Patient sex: M
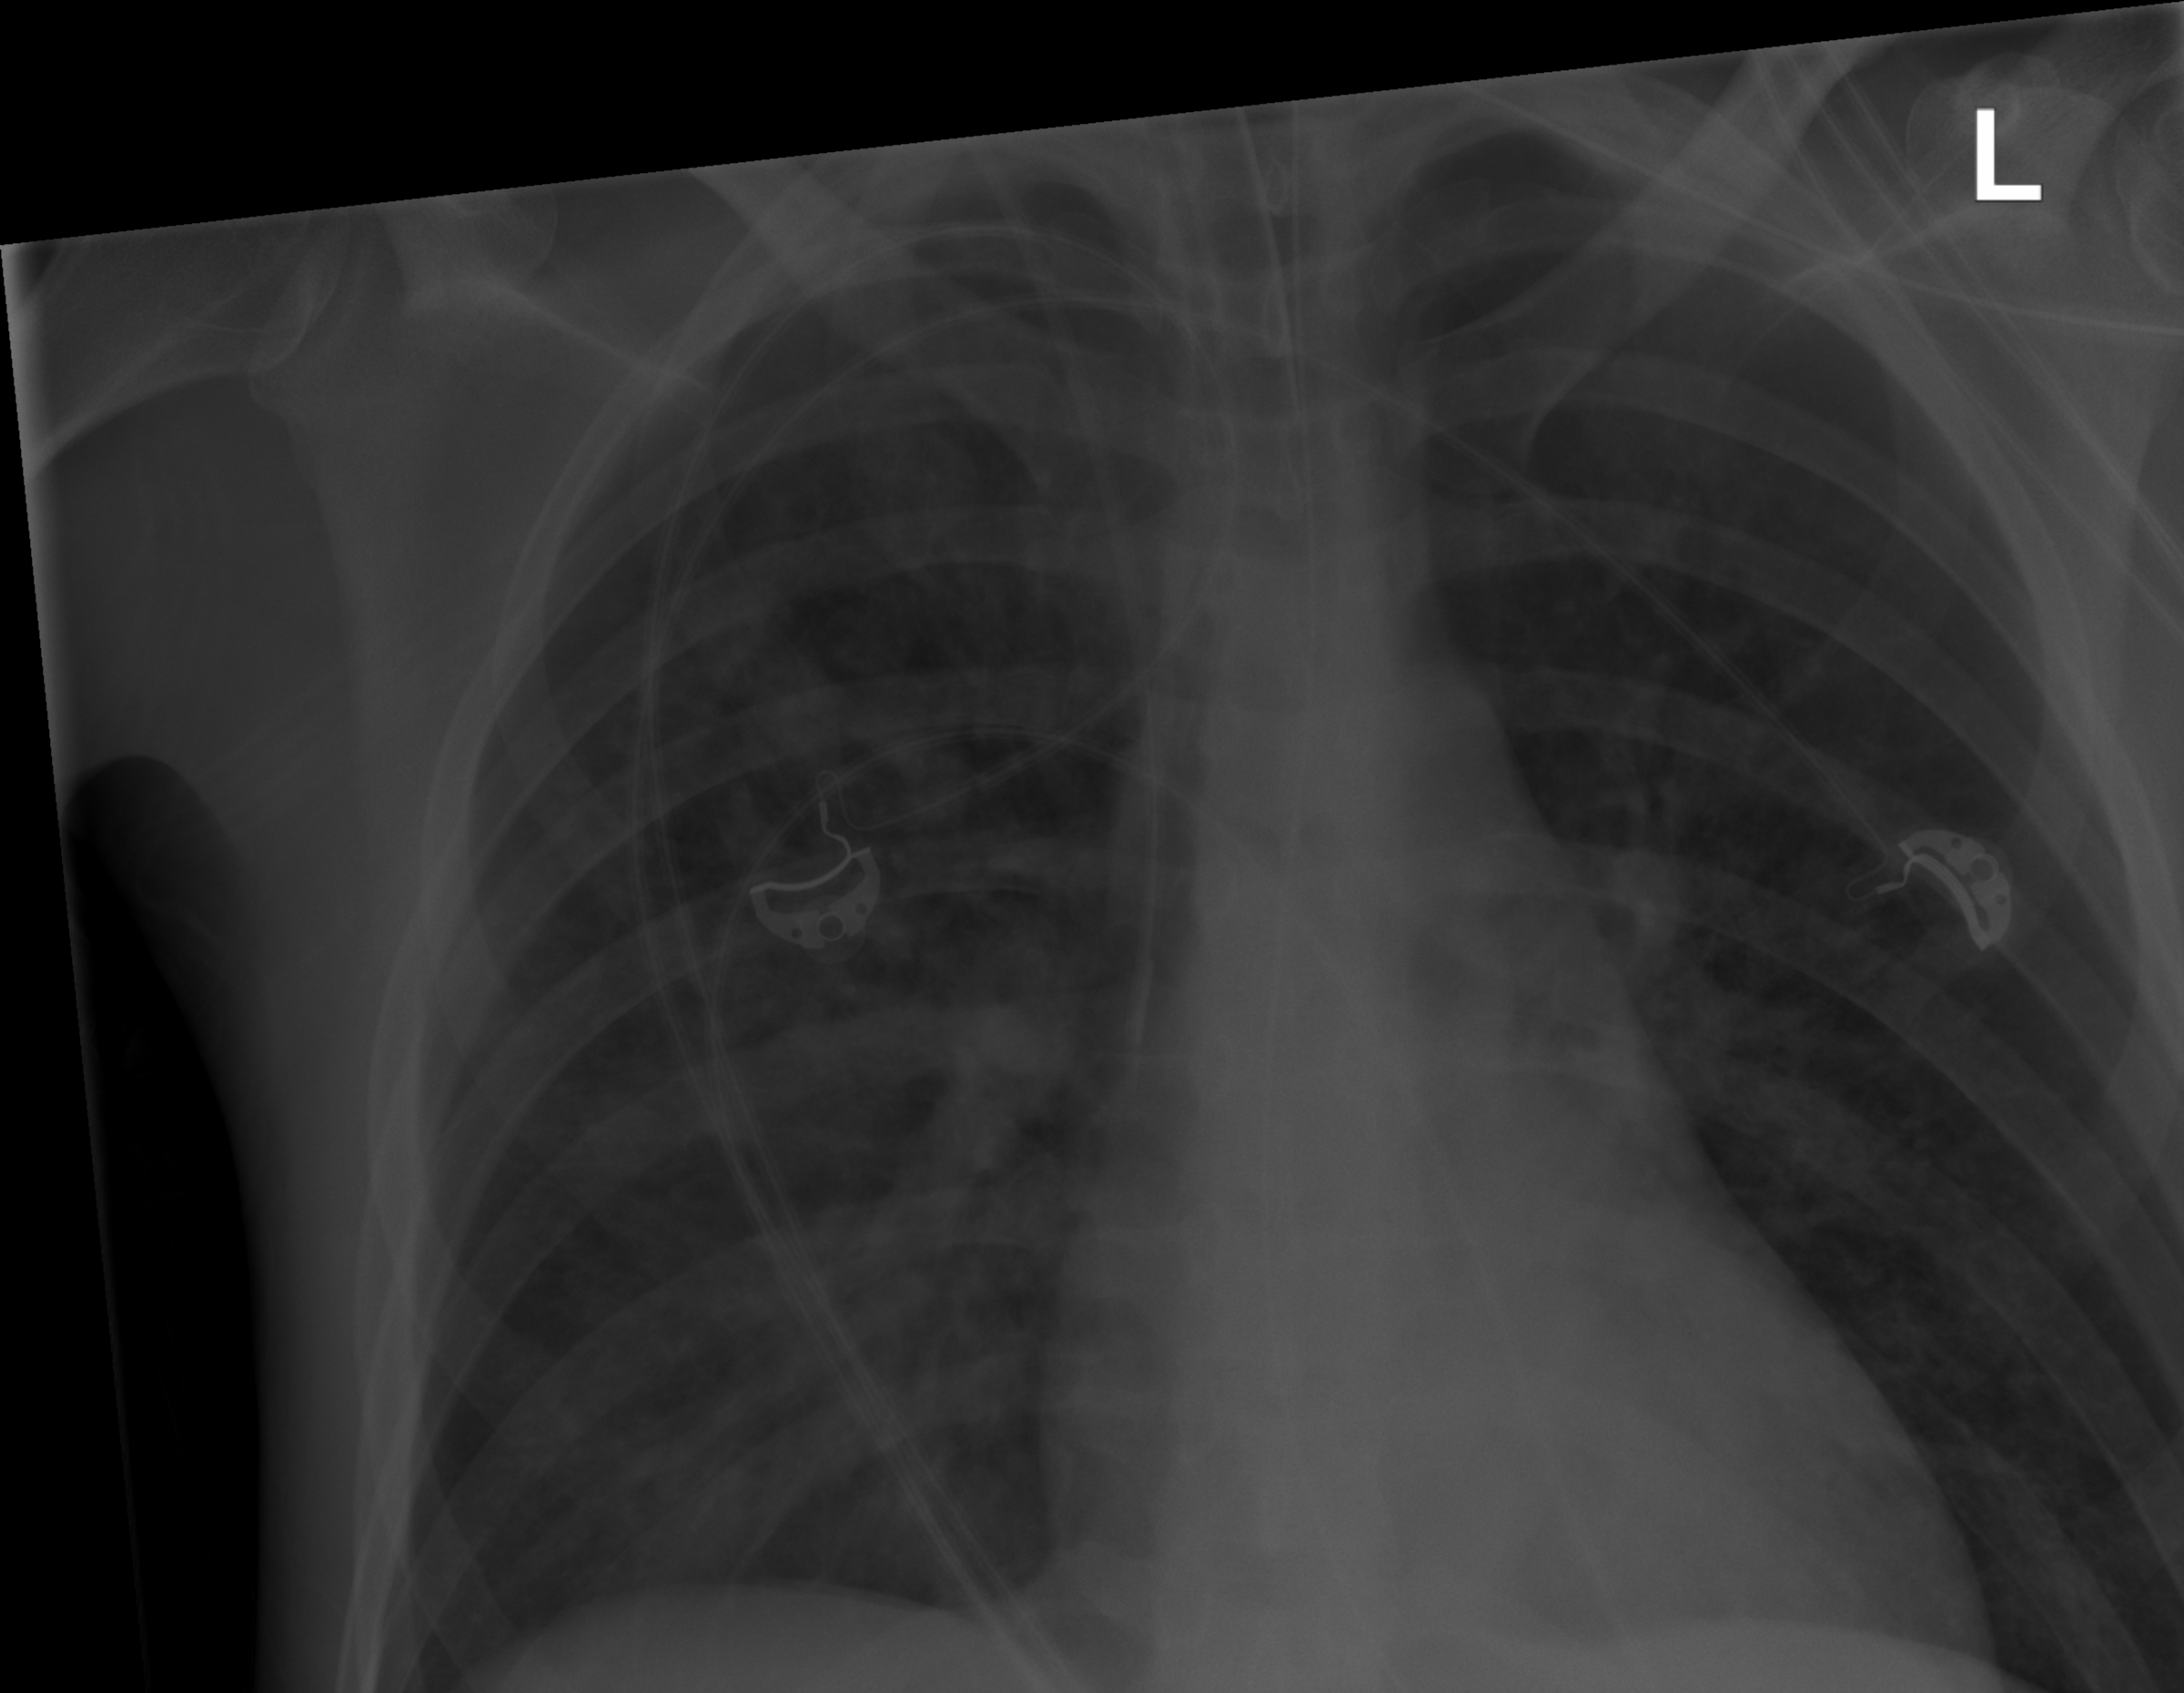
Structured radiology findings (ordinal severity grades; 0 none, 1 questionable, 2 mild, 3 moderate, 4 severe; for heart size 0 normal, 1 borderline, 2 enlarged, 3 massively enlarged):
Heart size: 0
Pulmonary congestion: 3
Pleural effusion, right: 0
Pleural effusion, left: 0
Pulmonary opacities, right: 2
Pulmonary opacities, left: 2
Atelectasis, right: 2
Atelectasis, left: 0